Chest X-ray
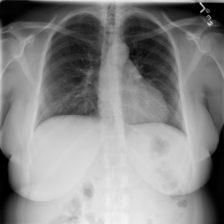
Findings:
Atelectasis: negative
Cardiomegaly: negative
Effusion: negative
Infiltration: negative
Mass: negative
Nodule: negative
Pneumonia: negative
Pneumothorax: negative
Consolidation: negative
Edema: negative
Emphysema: negative
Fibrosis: negative
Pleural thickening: negative
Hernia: negative